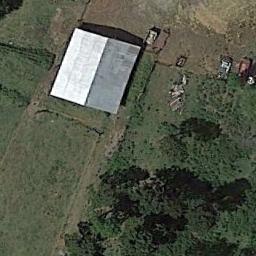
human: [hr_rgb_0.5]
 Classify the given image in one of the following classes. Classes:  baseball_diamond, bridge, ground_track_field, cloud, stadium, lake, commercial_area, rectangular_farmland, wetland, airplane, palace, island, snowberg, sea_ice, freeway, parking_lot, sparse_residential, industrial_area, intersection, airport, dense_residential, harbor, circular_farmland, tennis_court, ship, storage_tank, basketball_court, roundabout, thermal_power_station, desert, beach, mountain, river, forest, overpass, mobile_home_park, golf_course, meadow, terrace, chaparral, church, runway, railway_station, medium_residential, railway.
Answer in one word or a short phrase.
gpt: sparse_residential